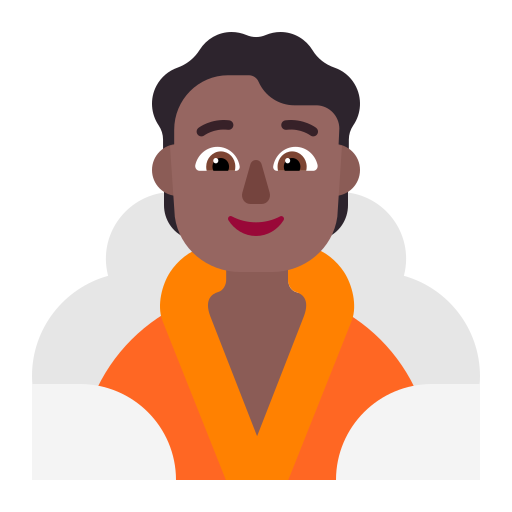
person in steamy room flat  dark